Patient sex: M
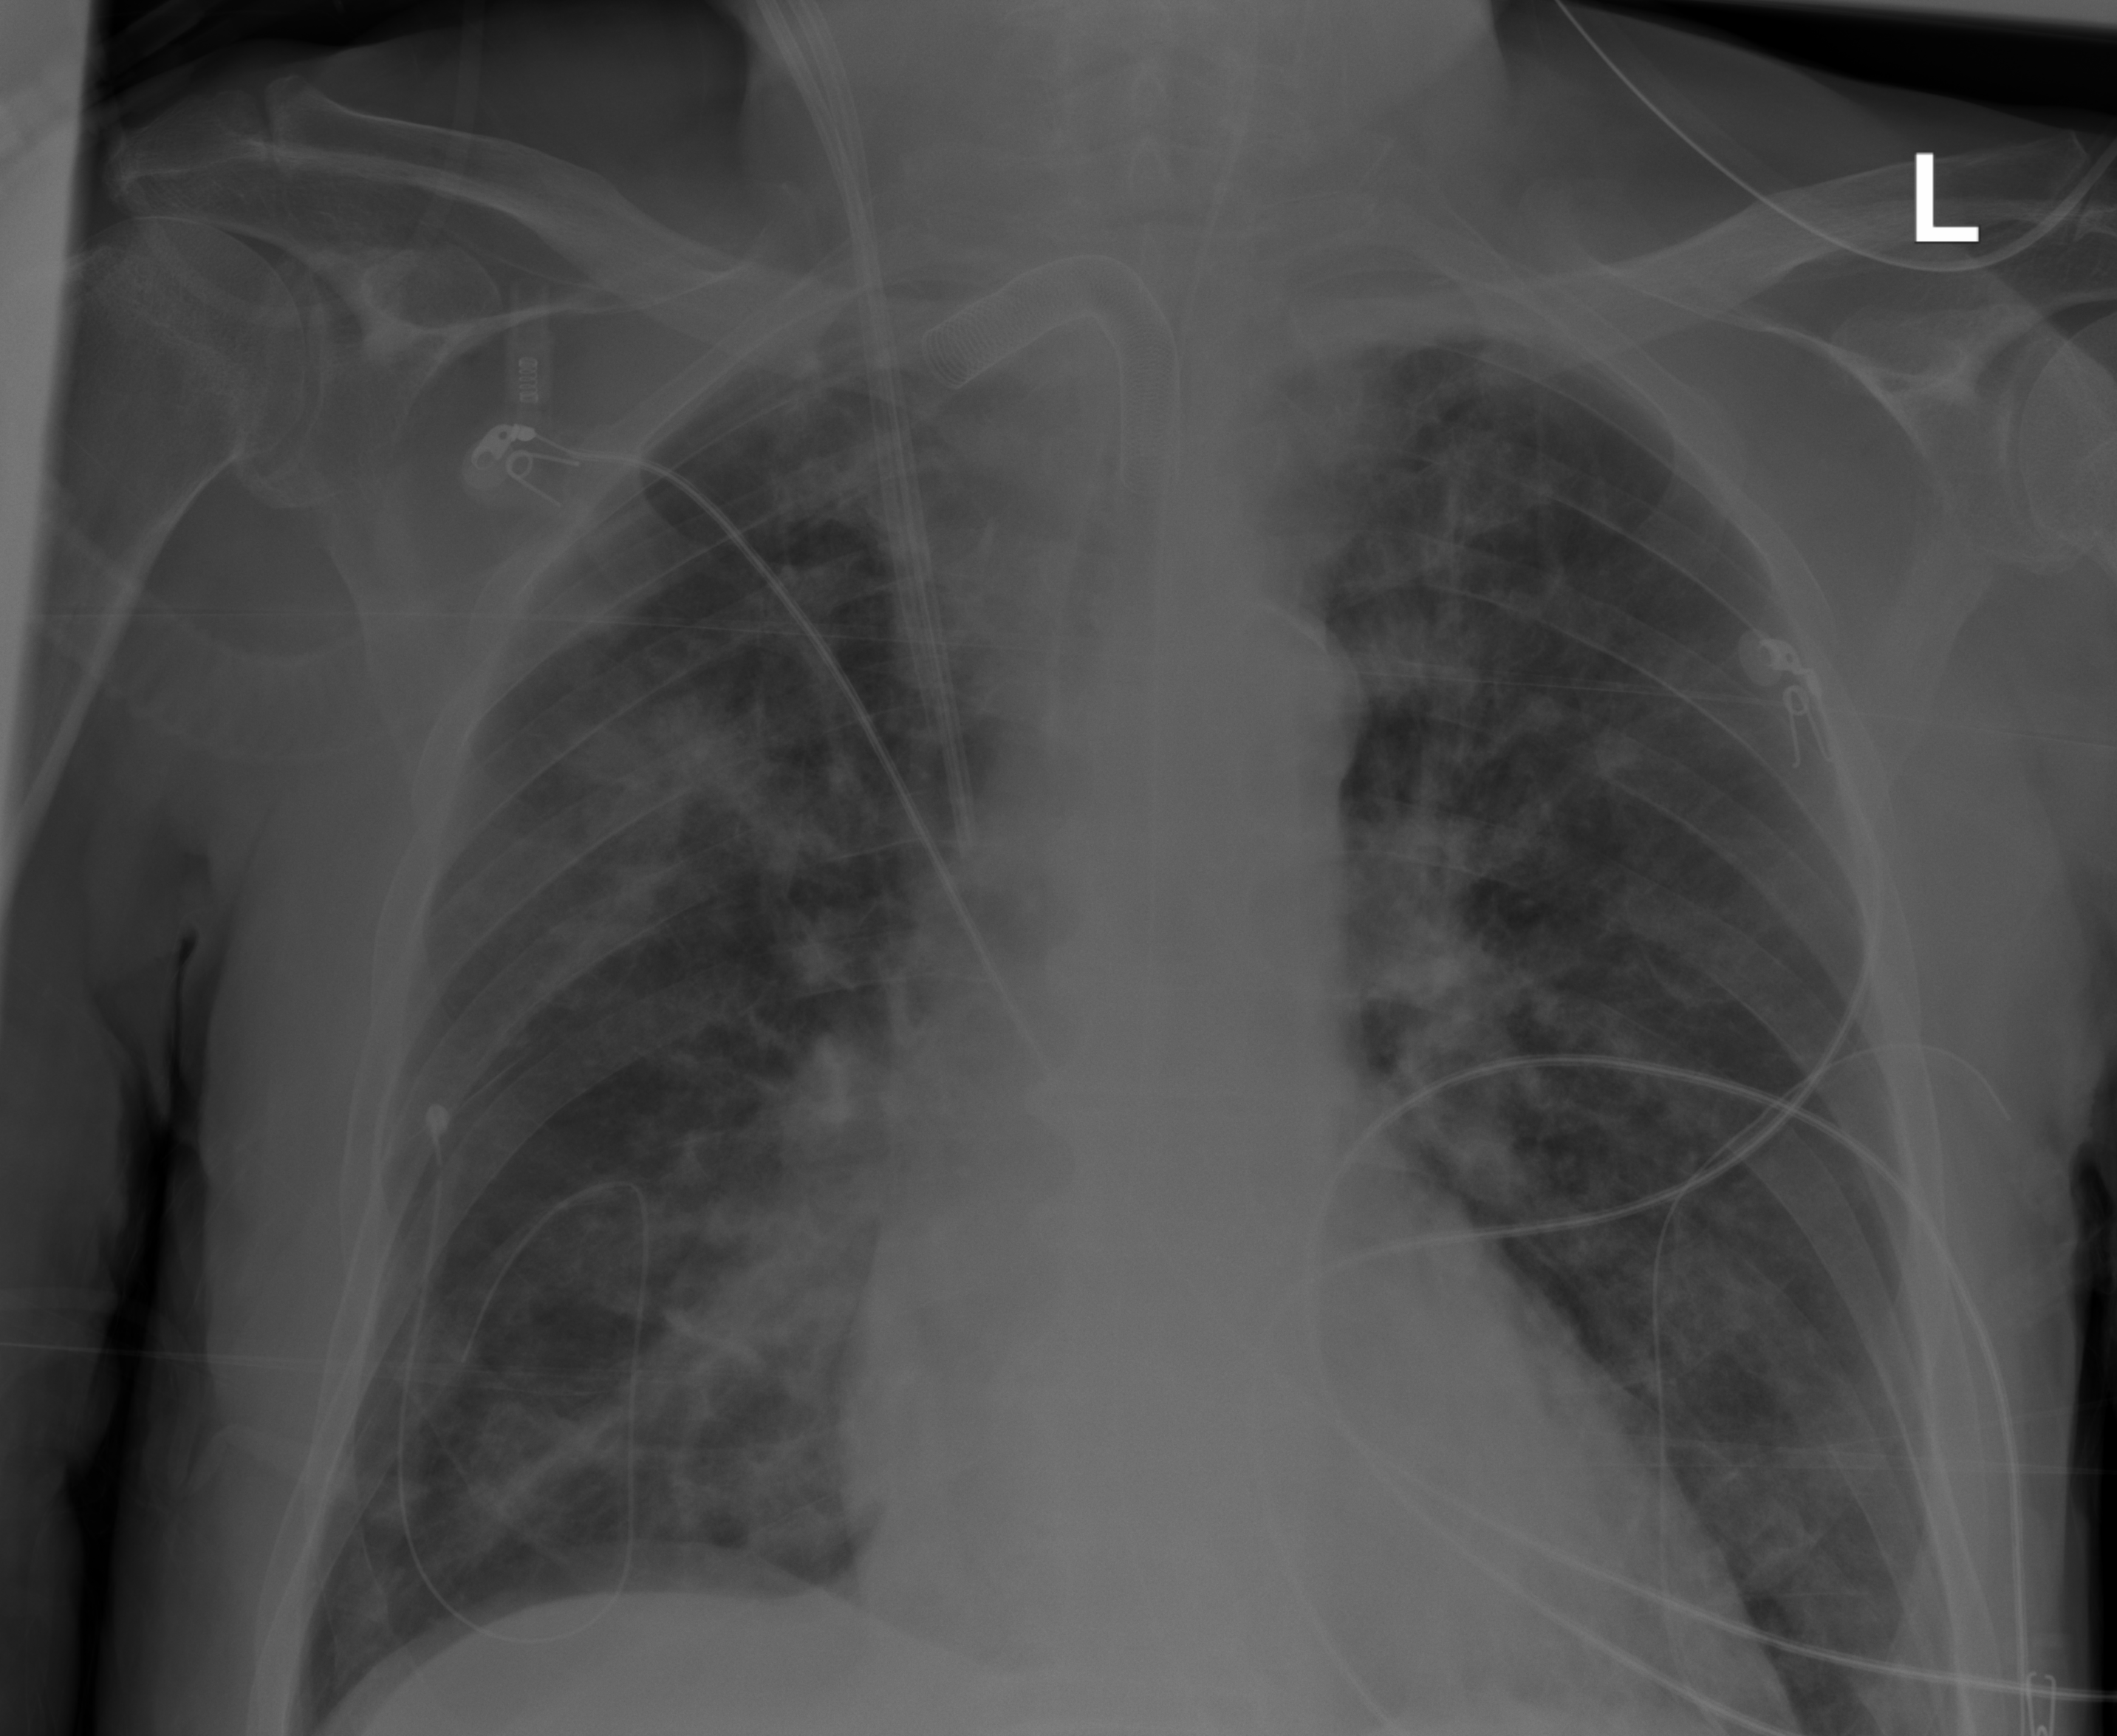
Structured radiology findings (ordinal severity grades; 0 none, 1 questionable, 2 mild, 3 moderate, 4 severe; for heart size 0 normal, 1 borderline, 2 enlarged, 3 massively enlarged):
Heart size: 1
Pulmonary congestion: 0
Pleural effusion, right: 0
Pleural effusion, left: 0
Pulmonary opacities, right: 3
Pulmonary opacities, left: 2
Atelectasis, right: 0
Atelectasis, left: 2